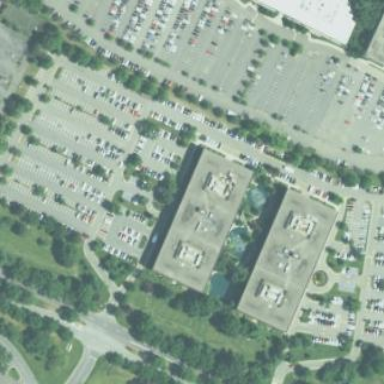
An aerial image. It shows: Commercial building.